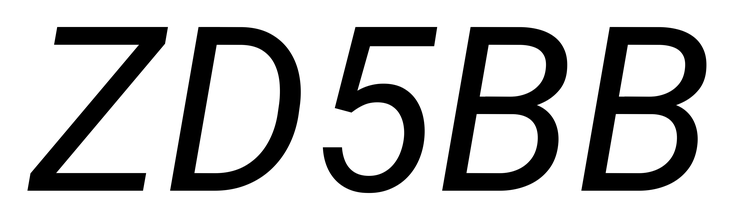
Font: Roboto-Italic_Italic